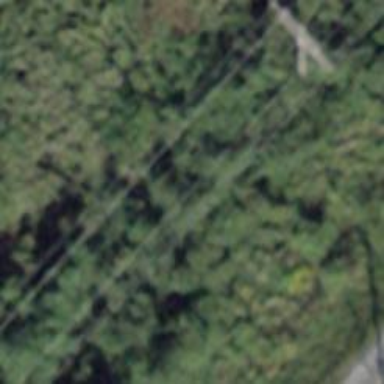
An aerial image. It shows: Power tower.